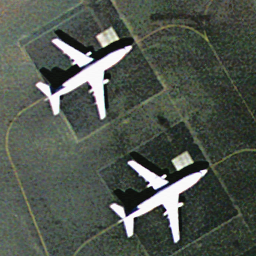
Label: airplane